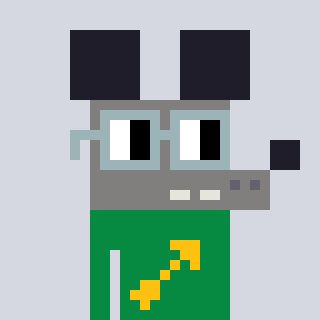
a pixel art character with square dark gray glasses, a mouse-shaped head and a green-colored body on a cool background